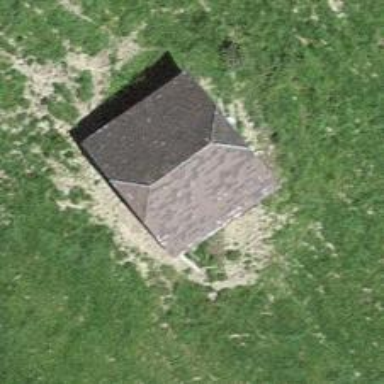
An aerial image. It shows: Barn.